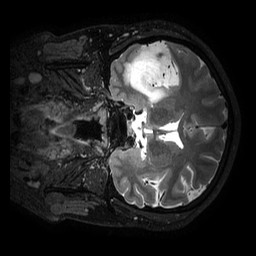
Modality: T2w
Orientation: coronal
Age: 43
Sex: male
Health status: ill
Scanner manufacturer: philips
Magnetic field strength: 3 T
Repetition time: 3.5 s
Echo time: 0.3 s